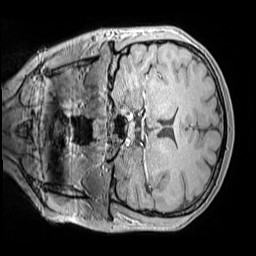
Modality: MP2RAGE
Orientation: coronal
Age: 13
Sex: female
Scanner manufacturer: siemens
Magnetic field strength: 3 T
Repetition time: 4 s
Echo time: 0.00299 s